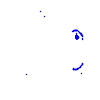
Particle: pion